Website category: university
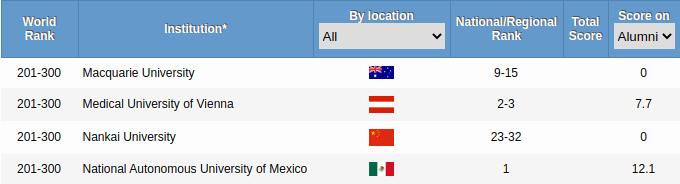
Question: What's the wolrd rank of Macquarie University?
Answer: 201-300

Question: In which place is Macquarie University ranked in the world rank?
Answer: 201-300

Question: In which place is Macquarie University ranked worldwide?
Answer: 201-300

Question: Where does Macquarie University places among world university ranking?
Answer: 201-300

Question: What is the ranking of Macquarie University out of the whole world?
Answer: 201-300

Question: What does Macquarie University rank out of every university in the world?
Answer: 201-300

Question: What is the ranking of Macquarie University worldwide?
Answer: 201-300

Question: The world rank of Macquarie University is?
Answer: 201-300

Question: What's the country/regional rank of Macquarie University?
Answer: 9-15

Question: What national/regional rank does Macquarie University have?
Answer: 9-15

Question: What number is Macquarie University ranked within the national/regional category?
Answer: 9-15

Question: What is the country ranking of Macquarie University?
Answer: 9-15

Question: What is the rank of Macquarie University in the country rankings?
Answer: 9-15

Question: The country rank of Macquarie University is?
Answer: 9-15

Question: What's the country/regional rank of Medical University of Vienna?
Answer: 2-3

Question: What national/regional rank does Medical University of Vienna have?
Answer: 2-3

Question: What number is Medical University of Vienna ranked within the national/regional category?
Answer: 2-3

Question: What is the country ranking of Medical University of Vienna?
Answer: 2-3

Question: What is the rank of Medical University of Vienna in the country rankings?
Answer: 2-3

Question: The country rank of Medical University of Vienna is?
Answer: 2-3

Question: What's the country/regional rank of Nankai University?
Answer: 23-32

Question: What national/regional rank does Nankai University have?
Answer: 23-32

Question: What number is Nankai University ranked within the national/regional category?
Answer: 23-32

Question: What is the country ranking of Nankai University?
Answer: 23-32

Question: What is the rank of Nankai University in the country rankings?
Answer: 23-32

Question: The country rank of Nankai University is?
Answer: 23-32

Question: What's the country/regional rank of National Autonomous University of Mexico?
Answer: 1

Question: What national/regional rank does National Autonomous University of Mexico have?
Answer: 1

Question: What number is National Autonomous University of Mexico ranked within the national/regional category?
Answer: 1

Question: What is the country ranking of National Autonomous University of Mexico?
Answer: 1

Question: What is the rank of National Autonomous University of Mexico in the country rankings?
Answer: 1

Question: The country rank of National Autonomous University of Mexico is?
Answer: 1

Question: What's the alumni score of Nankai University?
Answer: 0

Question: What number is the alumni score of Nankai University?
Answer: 0

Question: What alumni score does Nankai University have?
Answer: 0

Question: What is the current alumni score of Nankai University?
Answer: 0

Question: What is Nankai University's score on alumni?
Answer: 0

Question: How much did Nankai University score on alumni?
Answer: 0

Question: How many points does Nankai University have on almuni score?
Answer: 0

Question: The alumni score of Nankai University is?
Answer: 0

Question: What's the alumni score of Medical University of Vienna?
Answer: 7.7

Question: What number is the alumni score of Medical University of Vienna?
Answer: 7.7

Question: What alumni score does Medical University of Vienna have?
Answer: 7.7

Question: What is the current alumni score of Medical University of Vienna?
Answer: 7.7

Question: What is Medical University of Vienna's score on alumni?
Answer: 7.7

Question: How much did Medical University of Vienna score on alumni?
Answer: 7.7

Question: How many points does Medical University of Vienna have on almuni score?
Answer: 7.7

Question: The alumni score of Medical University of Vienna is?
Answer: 7.7

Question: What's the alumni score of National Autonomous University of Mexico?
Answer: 12.1

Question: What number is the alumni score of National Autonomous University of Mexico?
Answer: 12.1

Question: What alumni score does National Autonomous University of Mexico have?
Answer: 12.1

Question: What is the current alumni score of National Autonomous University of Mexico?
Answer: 12.1

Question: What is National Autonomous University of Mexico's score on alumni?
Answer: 12.1

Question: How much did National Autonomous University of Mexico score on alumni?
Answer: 12.1

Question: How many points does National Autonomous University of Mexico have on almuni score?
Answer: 12.1

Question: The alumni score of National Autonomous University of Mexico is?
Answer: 12.1

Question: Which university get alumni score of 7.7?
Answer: Medical University of Vienna

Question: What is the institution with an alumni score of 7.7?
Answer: Medical University of Vienna

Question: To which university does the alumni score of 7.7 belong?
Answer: Medical University of Vienna

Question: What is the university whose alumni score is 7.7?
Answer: Medical University of Vienna

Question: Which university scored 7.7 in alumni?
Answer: Medical University of Vienna

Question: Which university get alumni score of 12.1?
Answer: National Autonomous University of Mexico

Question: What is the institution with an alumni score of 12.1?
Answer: National Autonomous University of Mexico

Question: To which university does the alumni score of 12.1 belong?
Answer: National Autonomous University of Mexico